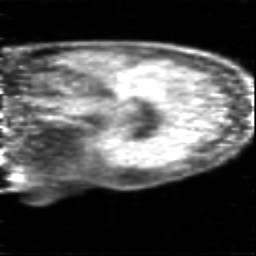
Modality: PET
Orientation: sagittal
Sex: female
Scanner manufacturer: siemens